Chest X-ray:
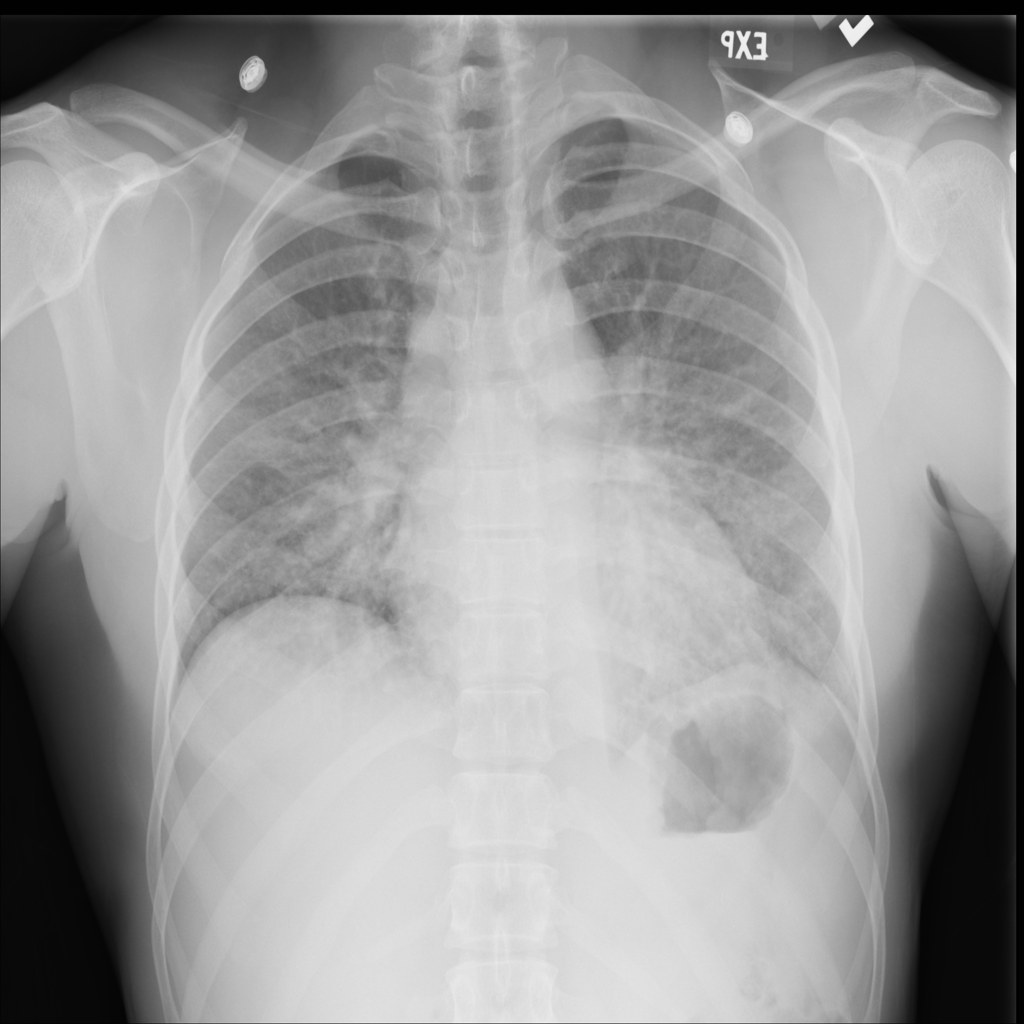
Findings: Consolidation
No abnormal finding: no